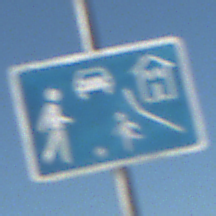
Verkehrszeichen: BeginnVerkehrsberuhigterBereich
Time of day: MorningAfternoon
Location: Outdoor (Nature)
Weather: Clear
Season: Autumn
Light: Natural